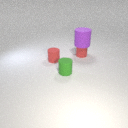
small red rubber cylinder behind small red rubber cylinder